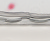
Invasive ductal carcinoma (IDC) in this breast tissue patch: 0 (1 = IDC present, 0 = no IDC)